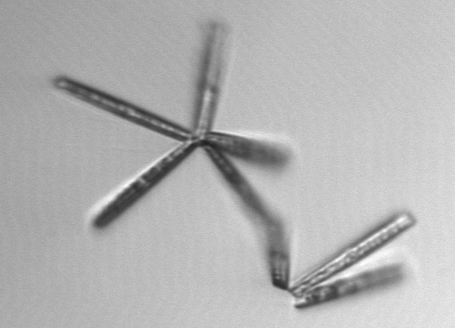
Label: Thalassionema